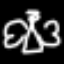
Label: angel